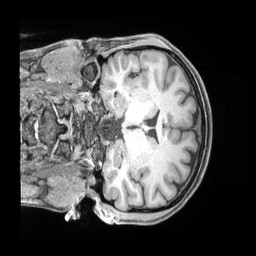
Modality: T1w
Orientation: coronal
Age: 38
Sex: female
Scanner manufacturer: siemens
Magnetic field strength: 3 T
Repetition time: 2 s
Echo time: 0.00211 s